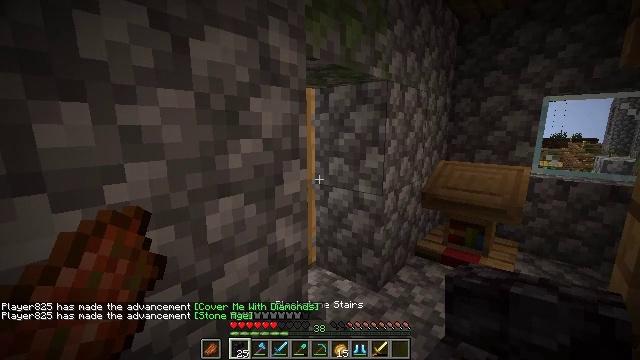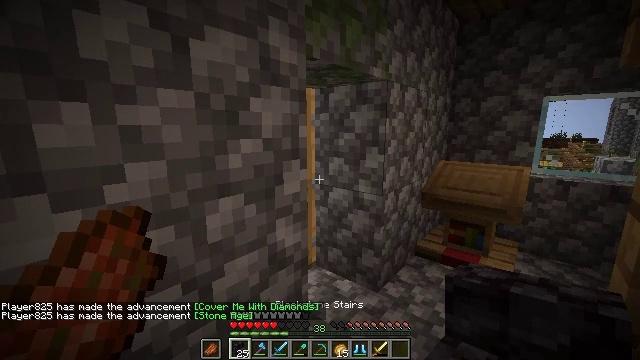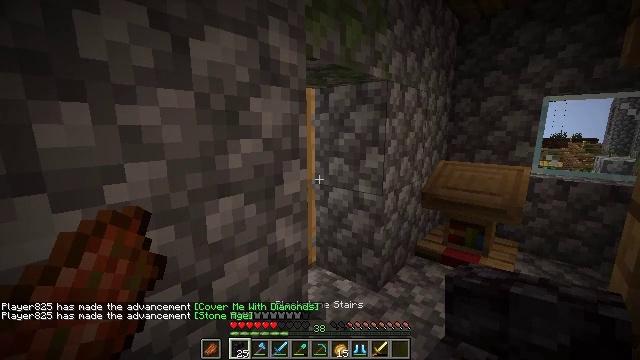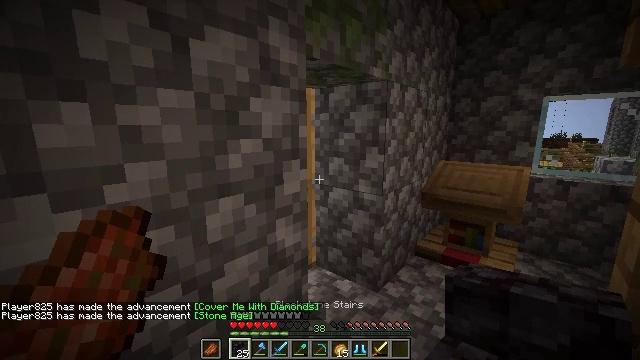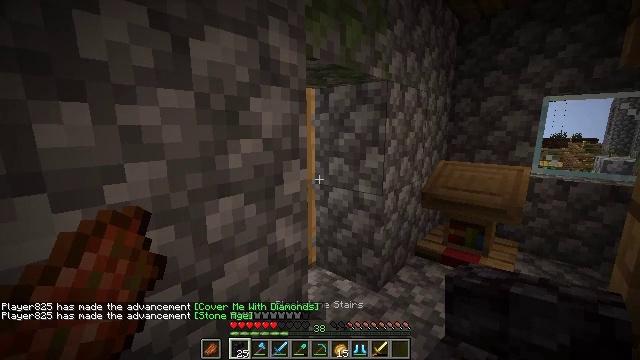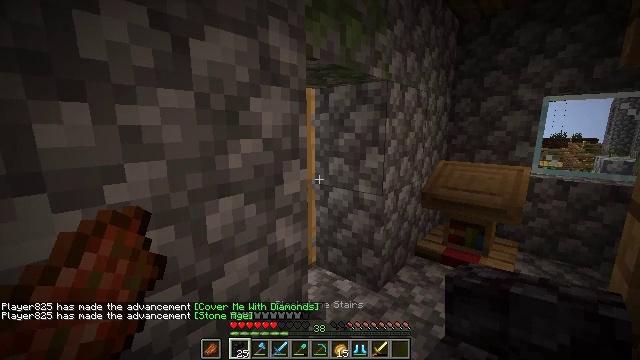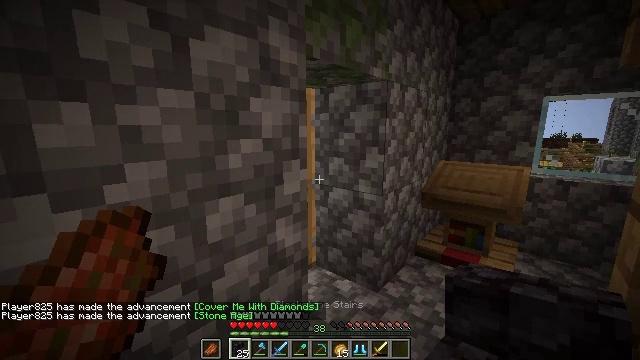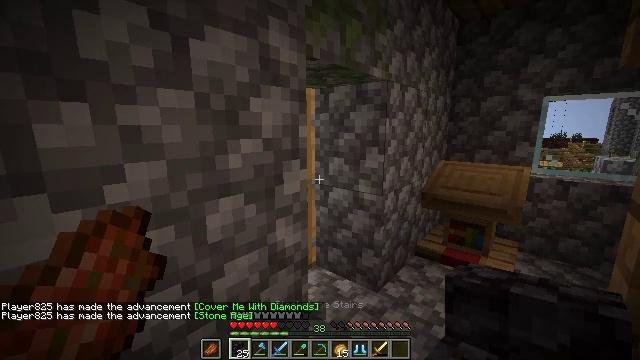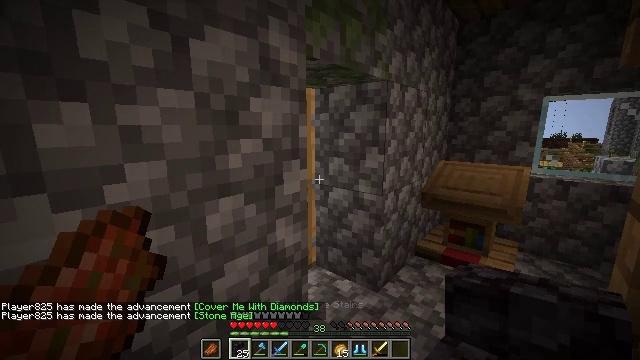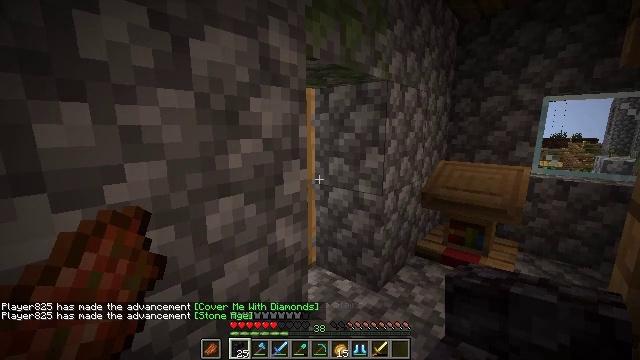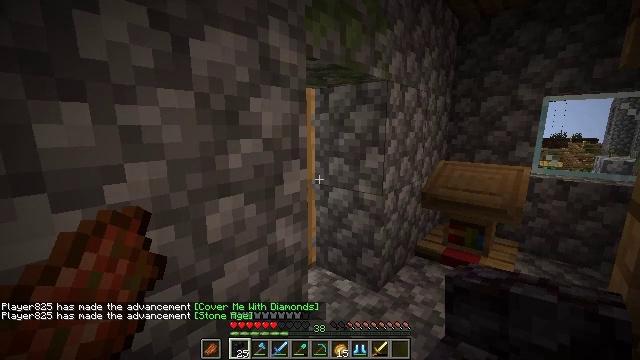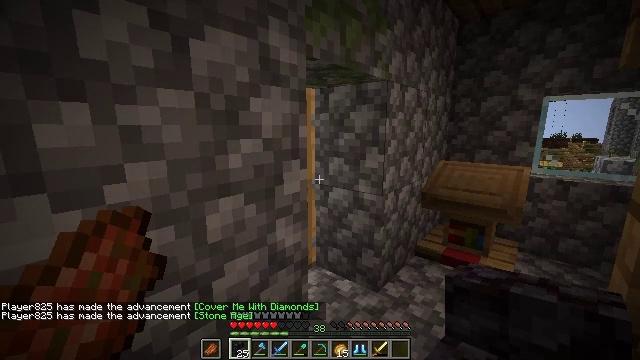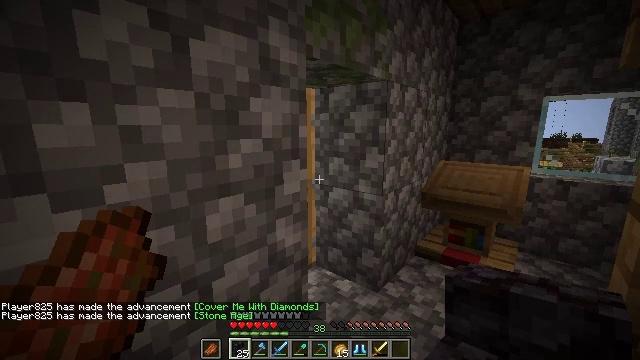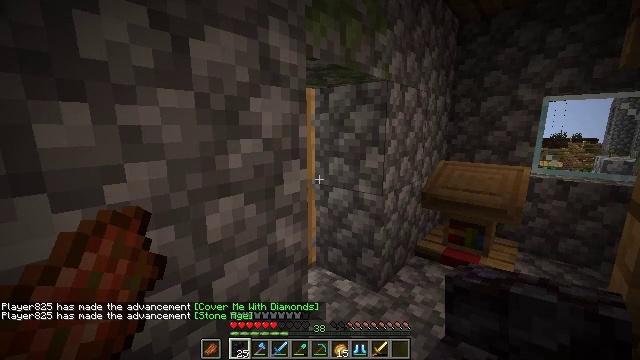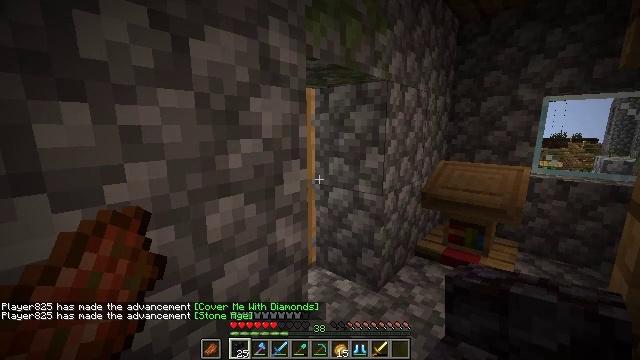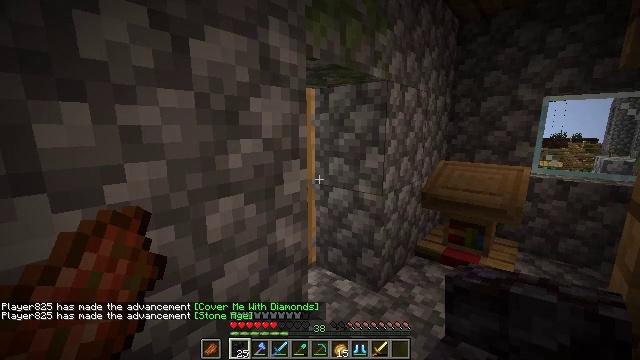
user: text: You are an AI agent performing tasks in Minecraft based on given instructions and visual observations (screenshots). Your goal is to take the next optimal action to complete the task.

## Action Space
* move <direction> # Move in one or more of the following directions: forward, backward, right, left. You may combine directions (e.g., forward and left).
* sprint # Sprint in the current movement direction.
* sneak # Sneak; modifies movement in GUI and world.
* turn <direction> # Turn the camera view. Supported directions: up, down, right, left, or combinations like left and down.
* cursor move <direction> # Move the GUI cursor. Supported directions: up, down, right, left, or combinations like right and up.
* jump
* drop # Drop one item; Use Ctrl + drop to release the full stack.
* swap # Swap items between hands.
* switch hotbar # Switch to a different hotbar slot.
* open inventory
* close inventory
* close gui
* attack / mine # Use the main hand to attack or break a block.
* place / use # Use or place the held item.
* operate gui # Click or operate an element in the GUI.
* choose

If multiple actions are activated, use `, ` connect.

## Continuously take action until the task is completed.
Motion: motion action
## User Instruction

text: Remove the white bed from its place.
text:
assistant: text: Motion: no_op
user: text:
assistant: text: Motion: no_op
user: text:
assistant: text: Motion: no_op
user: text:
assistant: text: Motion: no_op
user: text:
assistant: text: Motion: no_op
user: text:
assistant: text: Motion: no_op
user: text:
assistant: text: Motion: no_op
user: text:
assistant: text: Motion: no_op
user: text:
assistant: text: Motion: no_op
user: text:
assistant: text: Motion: no_op
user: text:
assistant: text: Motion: no_op
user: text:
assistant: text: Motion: no_op
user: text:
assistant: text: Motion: no_op
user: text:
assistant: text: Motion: no_op
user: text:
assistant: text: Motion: no_op
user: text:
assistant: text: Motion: no_op
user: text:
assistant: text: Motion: no_op
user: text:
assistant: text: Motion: no_op
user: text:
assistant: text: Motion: no_op
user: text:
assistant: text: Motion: no_op
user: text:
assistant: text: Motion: no_op
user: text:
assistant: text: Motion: no_op
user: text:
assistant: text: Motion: no_op
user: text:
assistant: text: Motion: no_op
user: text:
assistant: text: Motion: no_op
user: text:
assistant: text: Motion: no_op
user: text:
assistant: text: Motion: no_op
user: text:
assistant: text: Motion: no_op
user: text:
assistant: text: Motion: no_op
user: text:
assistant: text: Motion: no_op